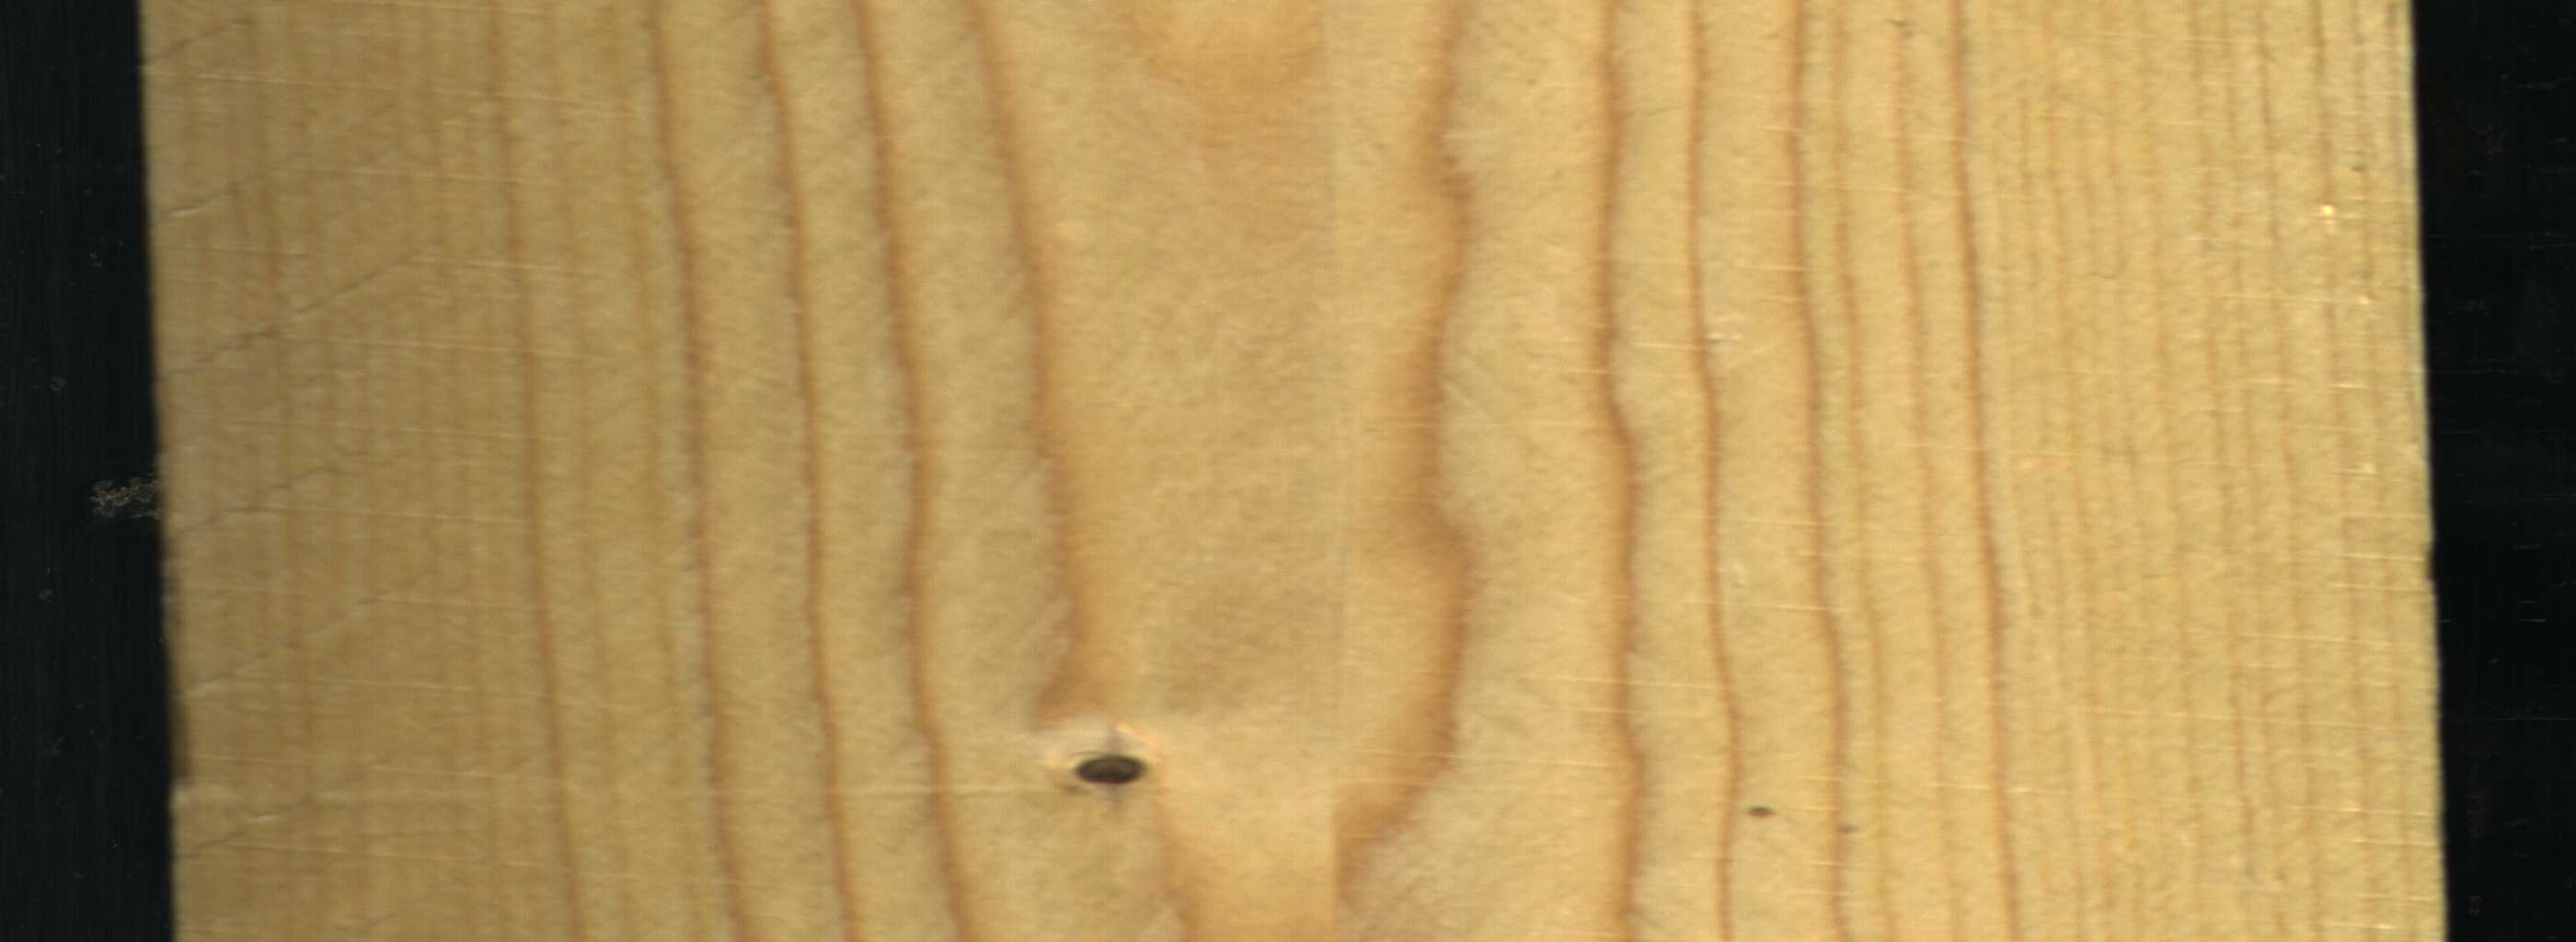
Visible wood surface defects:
Live_Knot